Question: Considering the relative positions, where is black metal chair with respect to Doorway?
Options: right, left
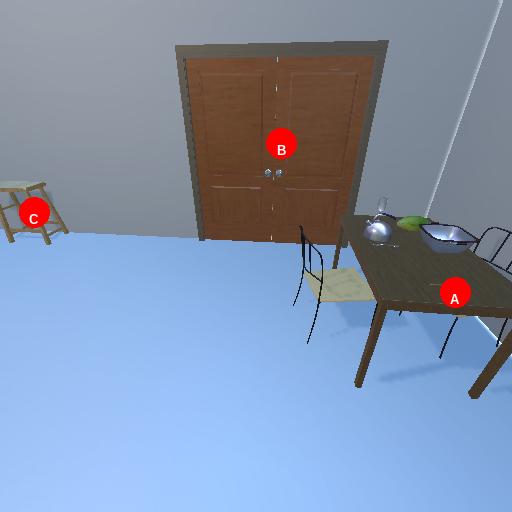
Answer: right